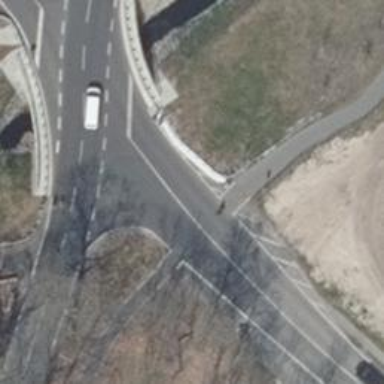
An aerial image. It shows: Unmarked crossing on the road.